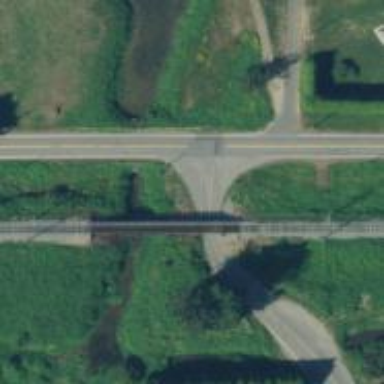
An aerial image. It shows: Railway bridge.